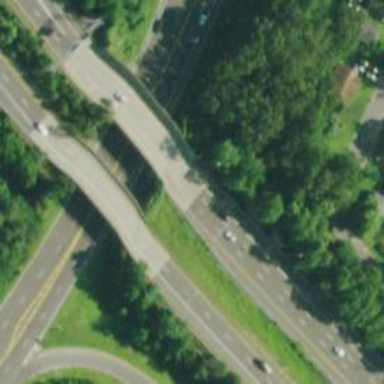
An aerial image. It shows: Urban freeway expressway bridge crossing over the motorway.